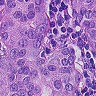
Metastatic tissue present: yes